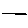
Label: line